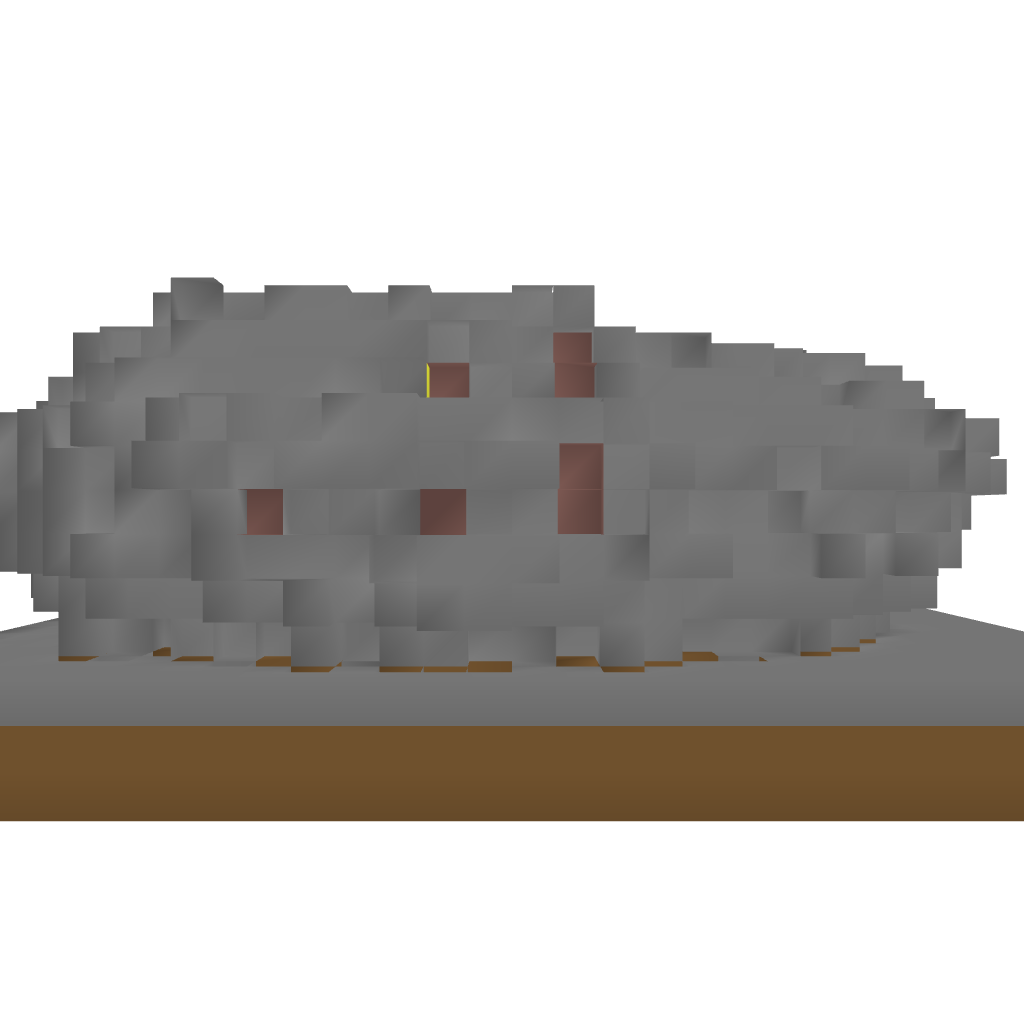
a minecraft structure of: A Nice Spawn :) bad low quality